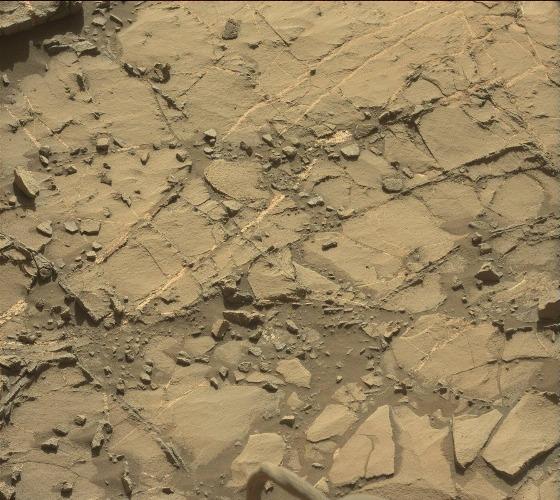
Terrain classes present: Bedrock, Gravel / Sand / Soil, Rock, Shadow